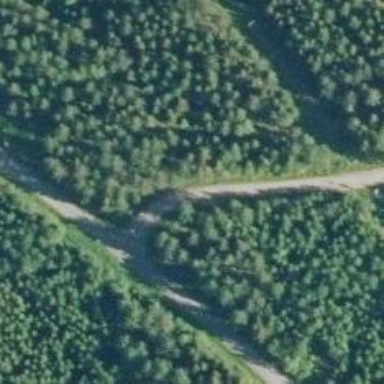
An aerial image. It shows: Unclassified road.